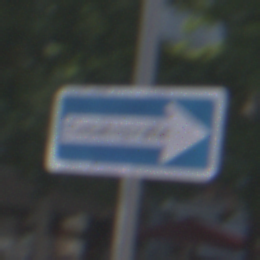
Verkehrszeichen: EinbahnstrasseRechtsweisend
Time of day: MorningAfternoon
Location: Outdoor (Urban)
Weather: Clear
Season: NotSpecified
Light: Natural